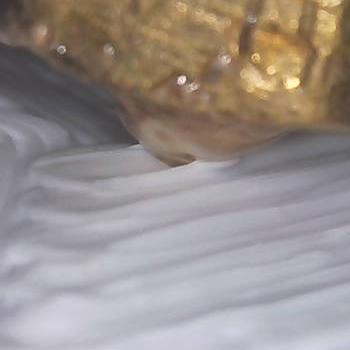
Flow rate: 267%